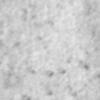
Label: no_change